Question: I am drawing Donut Chart.I am using 'CGPath' to draw and after drawing adding it to 'CAShapeLayer'. First I draw an outer arc and then draw line toward centre, now I want to add arc to my current point.
Screenshot of this is below.

See smaller arc should be at the end of line.
My code,
'''
for (int j = 0; j < numSubject; j++) {
int valueForSubject = [datasource valueOfSubjectAtIndex:j andLevel:i inDonutChartView:self];
endAngle = [self angleInRadianFromSubjectValue:valueForSubject];
DLog(@"Angle - %f",RADIANS_TO_DEGREES(endAngle))
//path
CGMutablePathRef path = CGPathCreateMutable();
CGPathAddArc(path, NULL, prevPoint.x, prevPoint.y, radius, startAngle, endAngle, NO);
CGPoint currentPoint = CGPathGetCurrentPoint(path);
//find angles from start point to center and end point to center
CGFloat angle1 = [self angleFromFirstPoint:prevPoint secondPoint:centerPoint];
CGFloat angle2 = [self angleFromFirstPoint:CGPathGetCurrentPoint(path) secondPoint:centerPoint];
double endX1 = cos(angle1) * LEVEL_WIDTH + prevPoint.x;
double endY1 = sin(angle1) * LEVEL_WIDTH + prevPoint.y;
double endX2 = cos(angle2) * LEVEL_WIDTH + CGPathGetCurrentPoint(path).x;
double endY2 = sin(angle2) * LEVEL_WIDTH + CGPathGetCurrentPoint(path).y;
//first connect current point to end2 point then draw arc and then connect to end1
CGPathAddLineToPoint(path, NULL, endX2, endY2);
//CGPathAddArcToPoint(path, NULL, CGPathGetCurrentPoint(path).x, CGPathGetCurrentPoint(path).y, endX2, endY2, radius - LEVEL_WIDTH);
CGPathAddArc(path, NULL, CGPathGetCurrentPoint(path).x , CGPathGetCurrentPoint(path).y, radius - LEVEL_WIDTH, endAngle, startAngle, YES);
//CGPathAddLineToPoint(path, NULL, endX1, endY1);
//CGPathCloseSubpath(path);
A3DonutChartShapeLayer* arcLayer = [[A3DonutChartShapeLayer alloc]init];
arcLayer.path = path;
//arcLayer.frame = CGPathGetBoundingBox(path);
arcLayer.lineWidth = BORDER_WIDTH;
arcLayer.strokeColor = [UIColor blackColor].CGColor;
arcLayer.fillColor = [UIColor clearColor].CGColor;
[self.layer addSublayer:arcLayer];
'''
Any pointers?
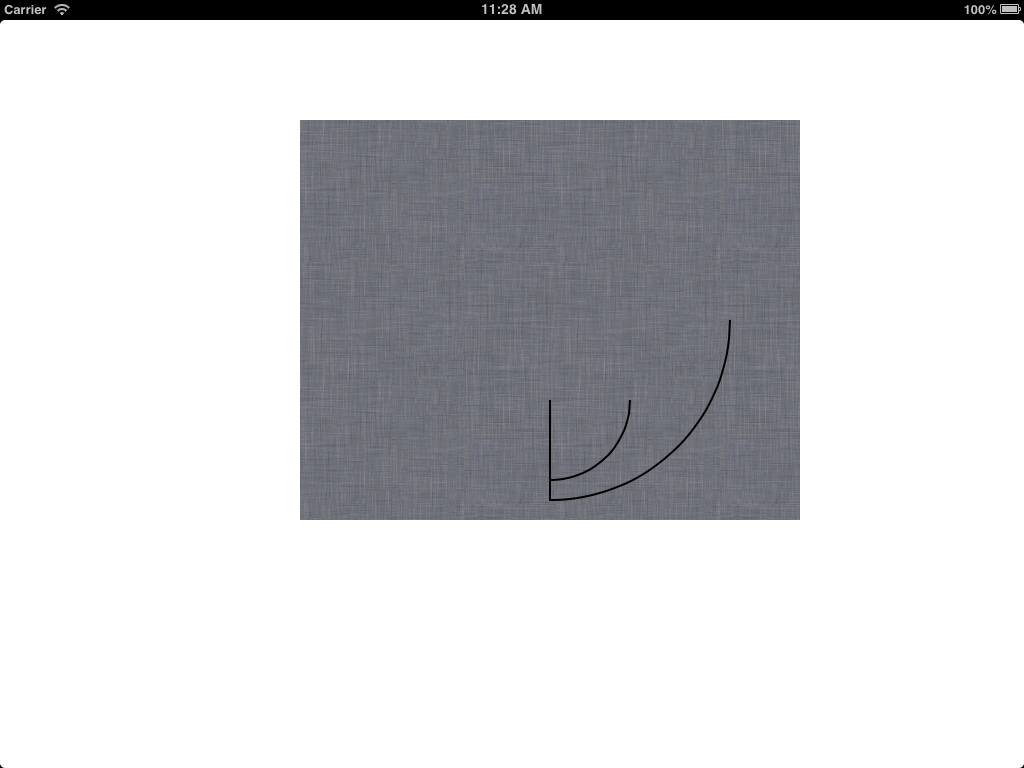
Answer: here it is:
'''
CGMutablePathRef path = CGPathCreateMutable();
CGPathAddArc(path, NULL, rect.size.width/2, rect.size.height/2, 100, startAngle, endAngle, NO);
CGPathAddArc(path, NULL, rect.size.width/2, rect.size.height/2, 100-50, endAngle, startAngle, YES);
CGPathCloseSubpath(path);
'''